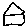
Label: house